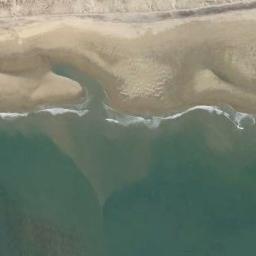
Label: beach